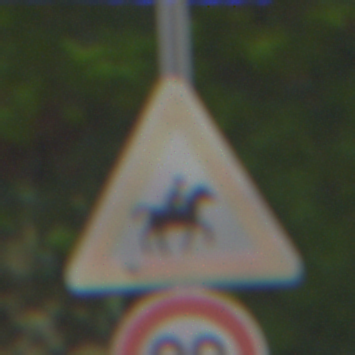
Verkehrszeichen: ReiterLinks
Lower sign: Geschwindigkeit90
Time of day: MorningAfternoon
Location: Outdoor (Urban)
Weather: Overcast
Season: NotSpecified
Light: Natural